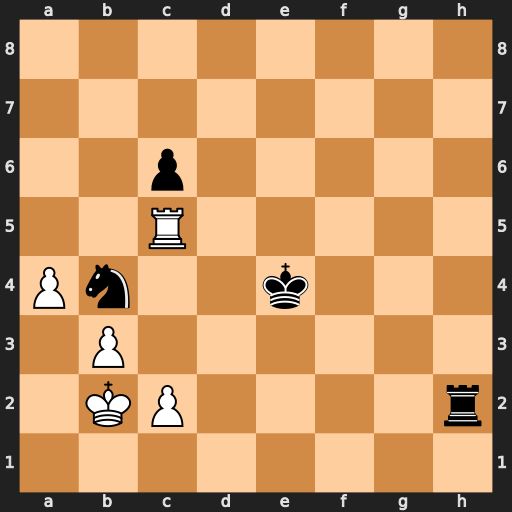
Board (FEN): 8/8/2p5/2R5/Pn2k3/1P6/1KP4r/8
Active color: w
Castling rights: -
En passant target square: -
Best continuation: Rc4+ Kd5 Rxb4